Aerial crown-view tile of a tropical tree (Barro Colorado Island, Panama), acquired 20240813:
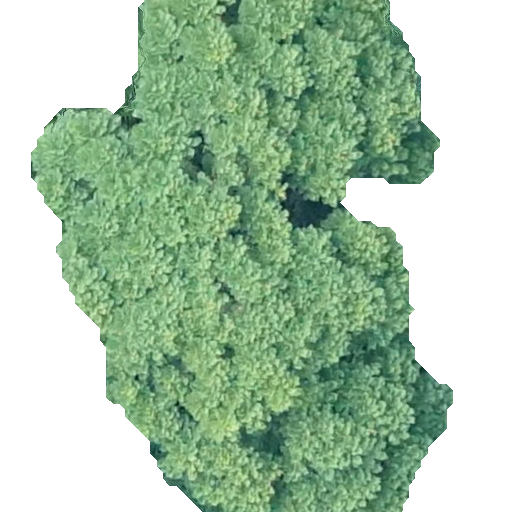
Species: Jacaranda copaia
GBIF accepted scientific name: Jacaranda copaia
Crown area: 263.189 m²